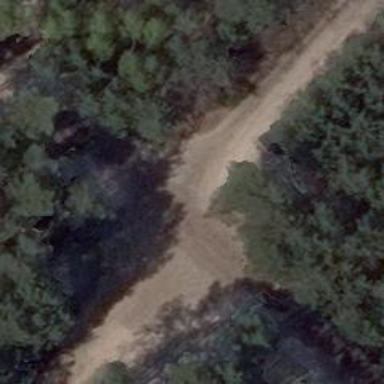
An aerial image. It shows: Sandy track road with grade 4 track type.